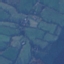
Label: Pasture